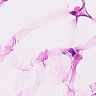
Metastatic tissue present: no